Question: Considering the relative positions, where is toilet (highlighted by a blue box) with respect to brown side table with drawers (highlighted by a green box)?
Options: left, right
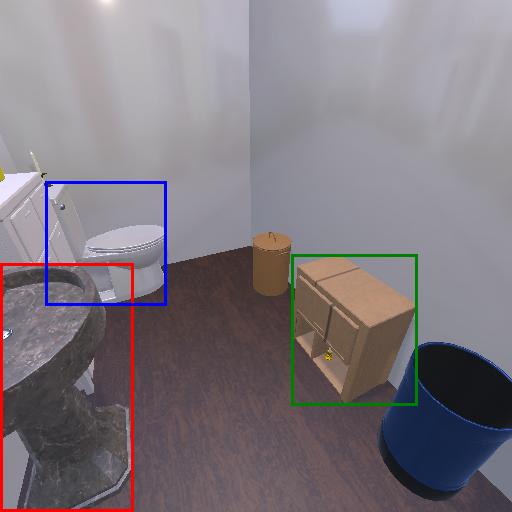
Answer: left